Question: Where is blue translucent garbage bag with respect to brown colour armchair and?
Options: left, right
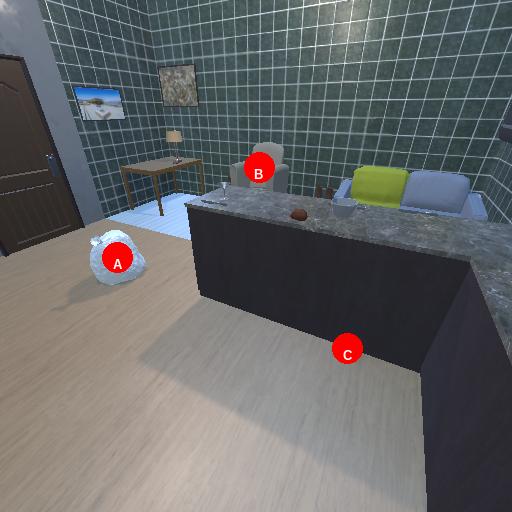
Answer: left